Field crop: maize
Growth stage: 2
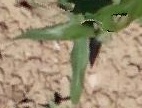
Species: maize